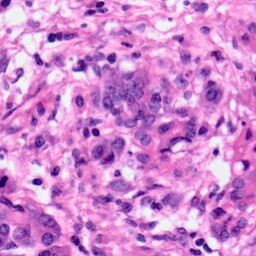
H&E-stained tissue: Pancreatic